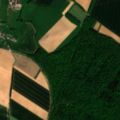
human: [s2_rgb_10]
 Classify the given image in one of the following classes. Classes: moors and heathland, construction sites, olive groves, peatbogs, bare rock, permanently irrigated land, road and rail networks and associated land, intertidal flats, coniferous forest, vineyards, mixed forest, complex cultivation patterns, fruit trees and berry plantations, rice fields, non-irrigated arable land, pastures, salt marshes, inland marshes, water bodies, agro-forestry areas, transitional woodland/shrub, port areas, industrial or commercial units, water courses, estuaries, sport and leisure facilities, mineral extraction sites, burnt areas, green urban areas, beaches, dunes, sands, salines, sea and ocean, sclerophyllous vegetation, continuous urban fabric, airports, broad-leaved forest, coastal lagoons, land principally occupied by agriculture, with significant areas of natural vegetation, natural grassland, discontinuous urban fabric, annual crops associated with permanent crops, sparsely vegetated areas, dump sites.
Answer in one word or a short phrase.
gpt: non-irrigated arable land, pastures, broad-leaved forest